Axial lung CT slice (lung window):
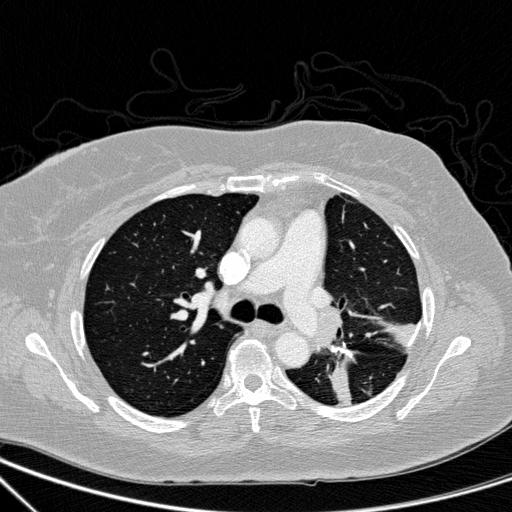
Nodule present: yes
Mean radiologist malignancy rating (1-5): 4